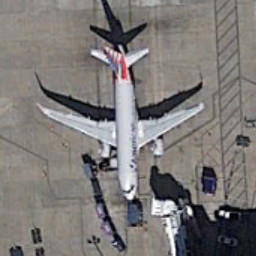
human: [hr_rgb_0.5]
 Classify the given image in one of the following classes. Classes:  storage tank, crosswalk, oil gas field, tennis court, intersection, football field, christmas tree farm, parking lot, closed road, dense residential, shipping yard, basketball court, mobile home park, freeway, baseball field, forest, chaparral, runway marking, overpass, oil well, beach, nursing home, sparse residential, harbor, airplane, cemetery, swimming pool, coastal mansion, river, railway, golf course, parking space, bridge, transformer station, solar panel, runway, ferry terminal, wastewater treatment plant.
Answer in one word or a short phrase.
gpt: airplane